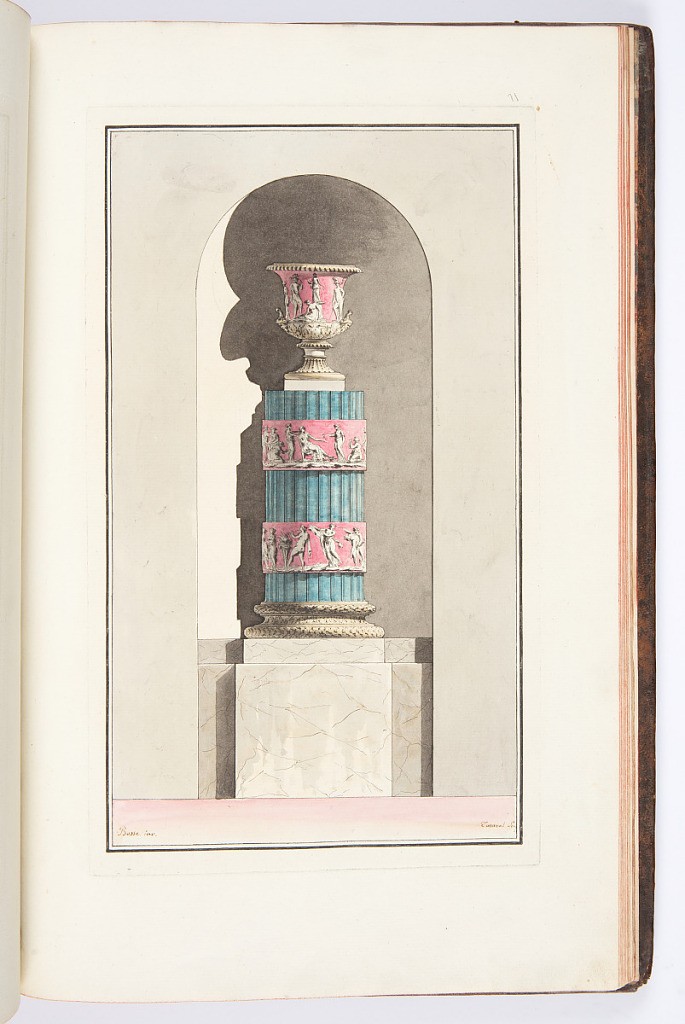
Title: POELE formant colonne tronquée, cannelée, à bandeaux, orné de bas-reliefs et surmonté d’un vase antique
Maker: Louis-Gustave Taraval, French, 1738 – 1794
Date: ca. 1791
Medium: Etching and hand colored watercolor on paper
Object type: Print
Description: Design for a stove heater decorated with neoclassical motifs, in the form a fluted column with two friezes of figures, topped with a two-handled vase decorated with repeating patterns (gadrooning, and leaf motifs), and a frieze with figures. The base of the column is decorated with repeating pattern moldings of leaves. The column sits within an arched niche, on a pedestal. The plate is hand colored with watercolor, with signatures inscribed in ink.